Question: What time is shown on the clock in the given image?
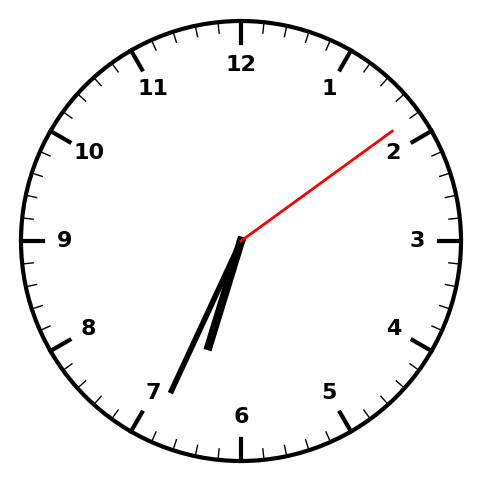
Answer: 06:34:09